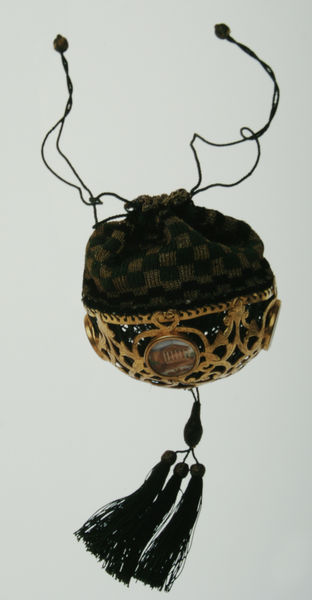
Titel: Réticule
Standort: Kyoto (Japan)
Institution: Kyoto Costume Institute
Schlagwörter: blau, himmel, weiß, gelb, grün, landschaft, braun, glas, kariert, schmuck, schwarz, säule, säulen, dame, gebäude, karo, malerei, muster, ornament, schachbrettmuster, architektur, band, barock, samt, bild, felder, bestickt, fransen, gold, schnur, schnüre, stickerei, stoff, drei, perle, perlen, rosa, schön, seide, rund, sack, ranken, klein, handarbeit, verzierung, metall, kordel, quaste, foto, hängen, geflecht, medaillon, plakette, kugeln, accessoire, beutel, säckchen, tasche, photo, handtasche, medallion, farbfoto, troddel, schnurr, troddeln, tempel, bommel, quast, trottel, verschluß, bänder, emblem, textil, foro, quasten, tabak, zottel, täschchen, geknüpft, emaille, emplem, zotteln, druchbrochen, handbeutel, meddaillon, foto photo, verschließen, utensil, abendtäschen, beuteö, bonboniere, damenhandtasche, szickerei, ziehverschluß, zusammenziehen, ridikül, schnürzug, handbag